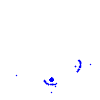
Particle: electron